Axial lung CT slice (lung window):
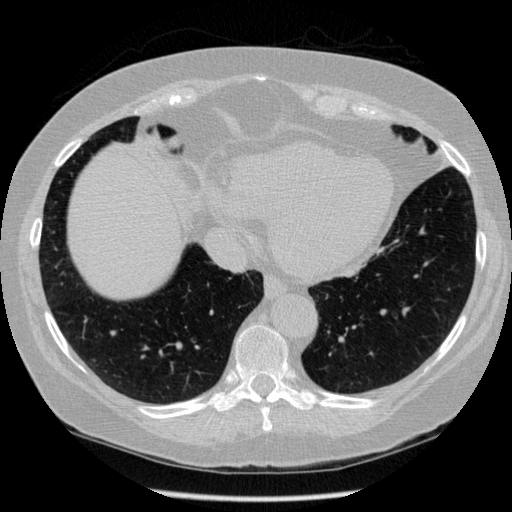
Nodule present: no